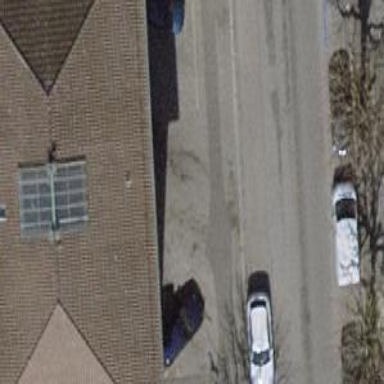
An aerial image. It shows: Car repair shop.